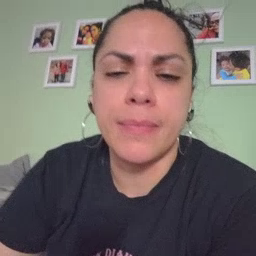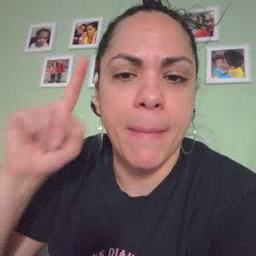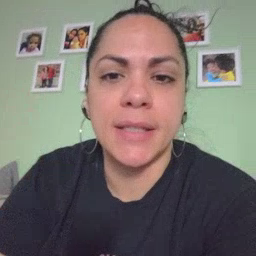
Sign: penny